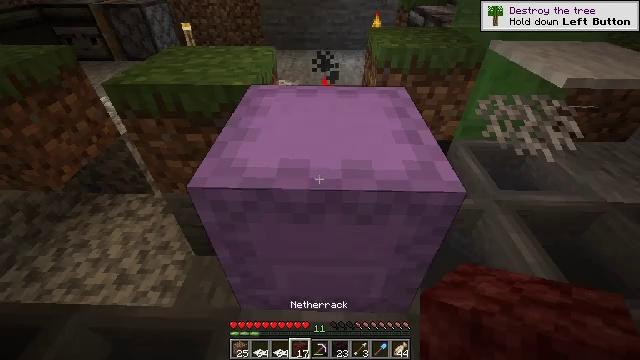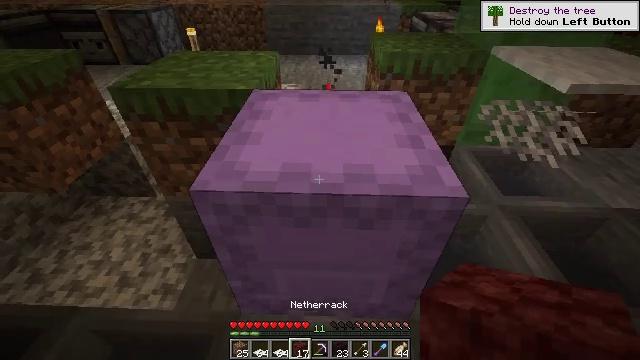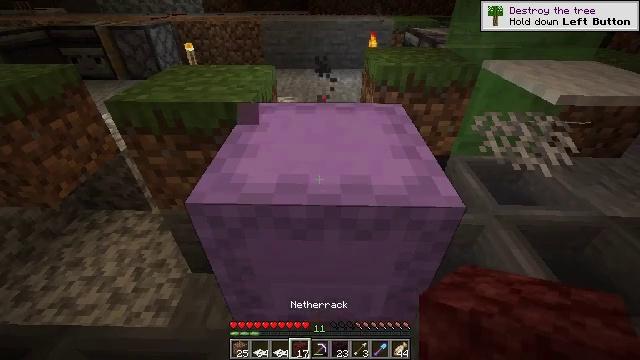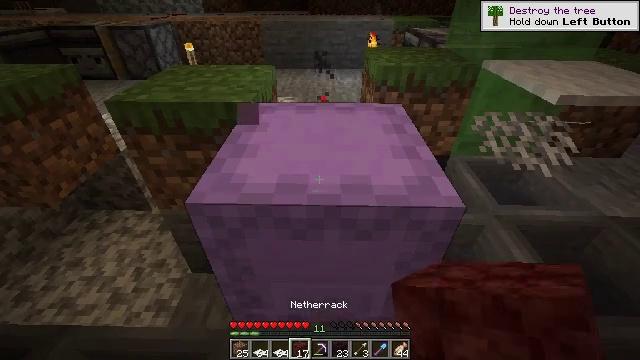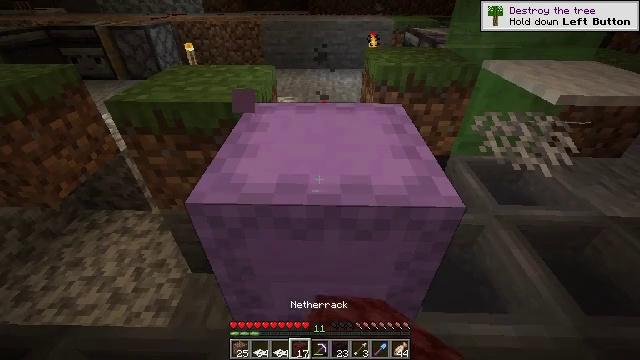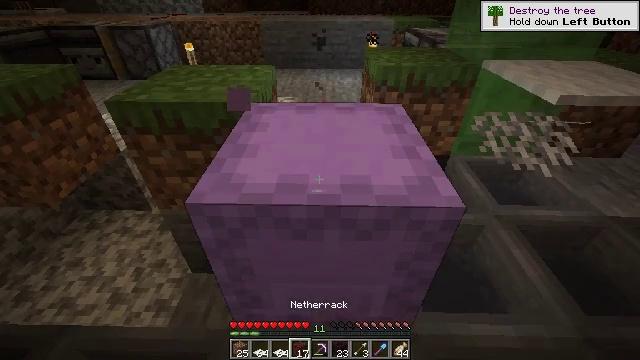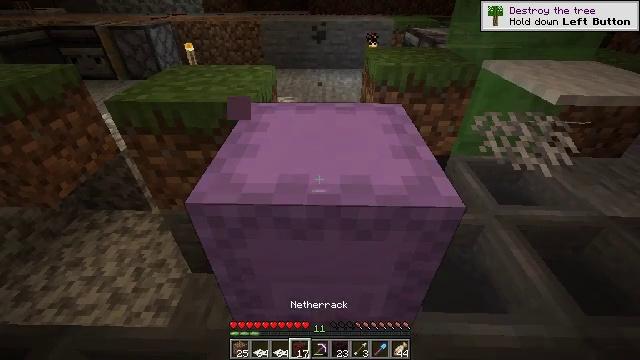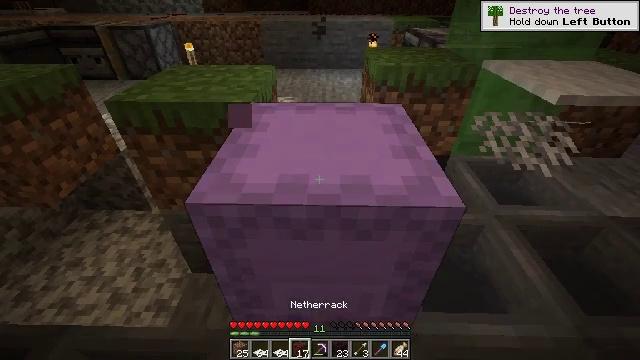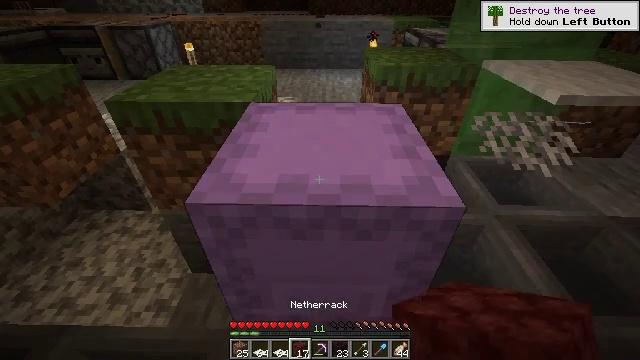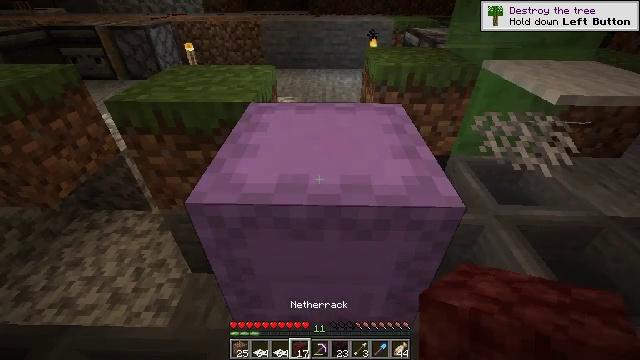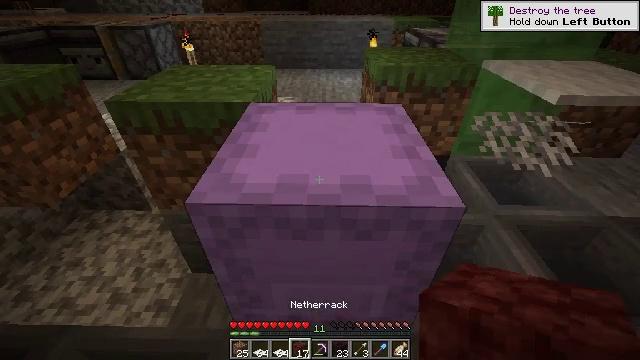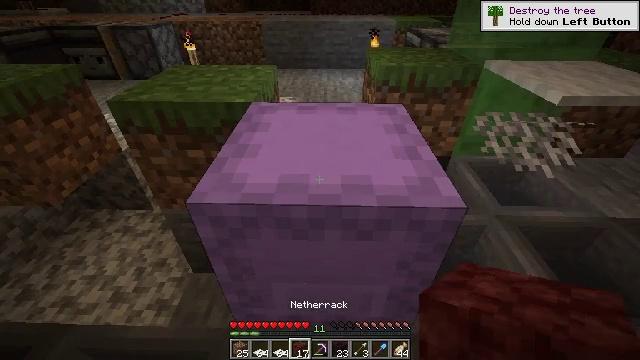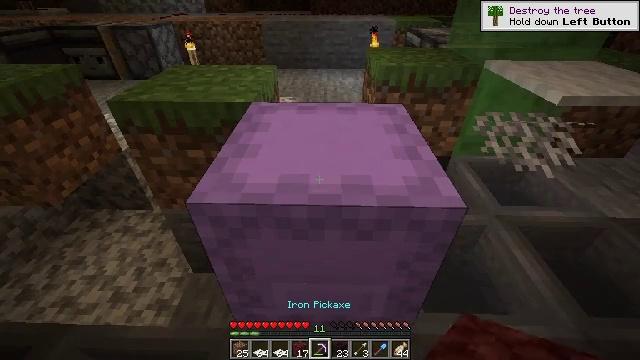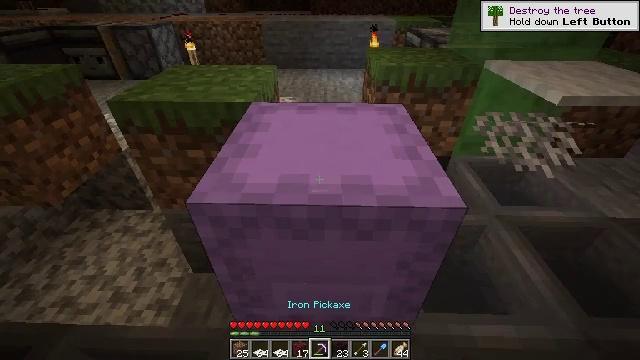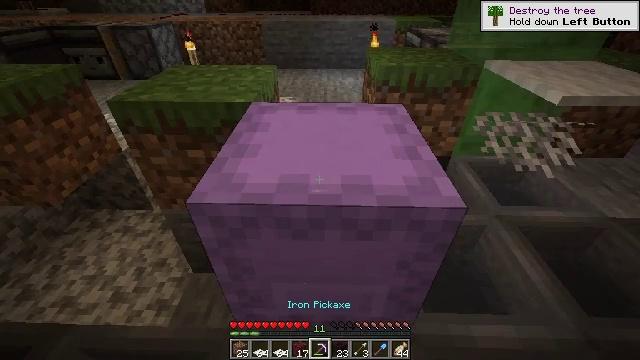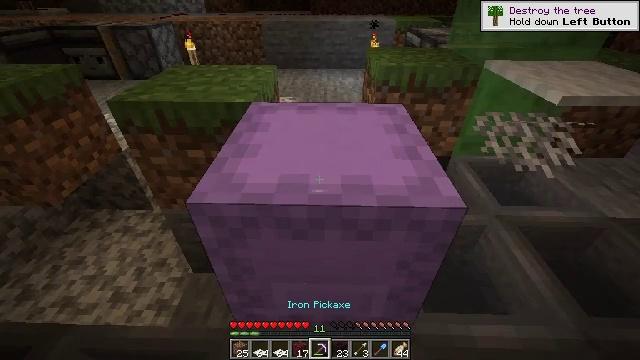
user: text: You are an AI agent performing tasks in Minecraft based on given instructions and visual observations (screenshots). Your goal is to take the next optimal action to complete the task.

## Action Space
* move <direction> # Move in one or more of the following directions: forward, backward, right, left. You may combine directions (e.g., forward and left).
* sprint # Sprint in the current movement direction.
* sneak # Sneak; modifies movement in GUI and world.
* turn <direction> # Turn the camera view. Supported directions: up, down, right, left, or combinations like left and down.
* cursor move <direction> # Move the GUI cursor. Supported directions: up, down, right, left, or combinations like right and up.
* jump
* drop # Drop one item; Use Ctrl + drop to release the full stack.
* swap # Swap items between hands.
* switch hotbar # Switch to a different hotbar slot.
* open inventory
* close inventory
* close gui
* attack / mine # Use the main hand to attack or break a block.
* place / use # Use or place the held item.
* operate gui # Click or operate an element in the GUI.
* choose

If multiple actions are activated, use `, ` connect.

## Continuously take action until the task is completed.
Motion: motion action
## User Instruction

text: Break the shulker box to collect it.
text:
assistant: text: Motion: no_op
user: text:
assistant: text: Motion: turn up, attack / mine
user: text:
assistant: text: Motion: no_op
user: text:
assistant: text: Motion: no_op
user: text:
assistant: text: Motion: no_op
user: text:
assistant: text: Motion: no_op
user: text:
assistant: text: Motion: no_op
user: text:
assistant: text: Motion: no_op
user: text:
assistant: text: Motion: no_op
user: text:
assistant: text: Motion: no_op
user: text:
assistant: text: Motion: no_op
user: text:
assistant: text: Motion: no_op
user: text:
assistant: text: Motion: no_op
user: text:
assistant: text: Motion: no_op
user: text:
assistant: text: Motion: no_op
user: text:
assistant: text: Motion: no_op
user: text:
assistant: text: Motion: no_op
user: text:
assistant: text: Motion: attack / mine
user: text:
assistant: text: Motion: attack / mine
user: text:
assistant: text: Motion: no_op
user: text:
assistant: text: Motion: no_op
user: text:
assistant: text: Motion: no_op
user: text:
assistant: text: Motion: no_op
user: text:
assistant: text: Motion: no_op